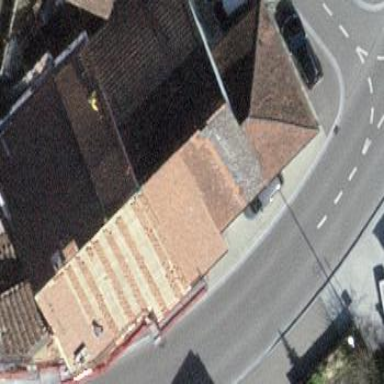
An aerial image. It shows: Building with tile roof.